Aerial crown-view tile of a tropical tree (Barro Colorado Island, Panama), acquired 20250217:
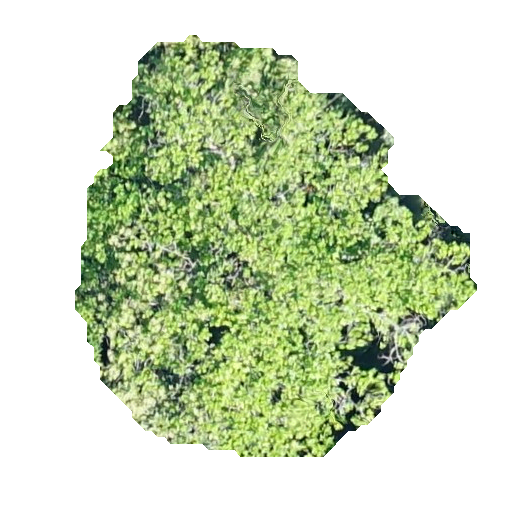
Species: Anacardium excelsum
GBIF accepted scientific name: Anacardium excelsum
Crown area: 172.026 m²